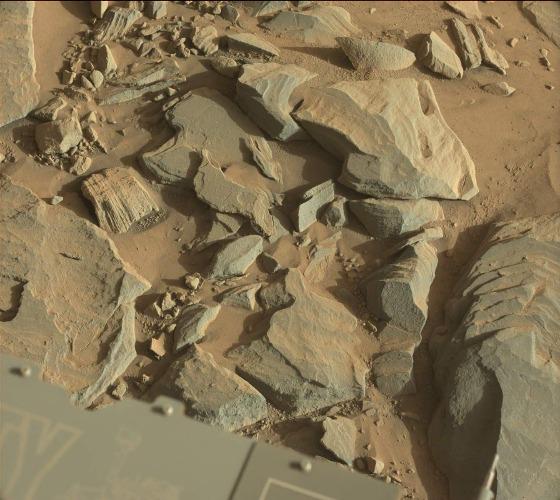
Terrain classes present: Bedrock, Gravel / Sand / Soil, Rock, Shadow, Sky / Distant Mountains